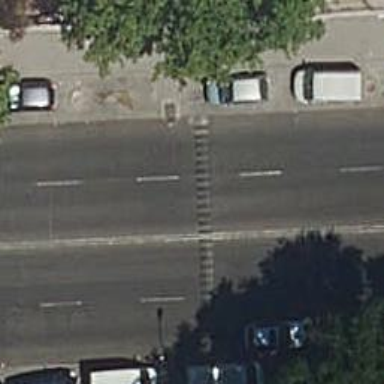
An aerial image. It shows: Bump for traffic calming.